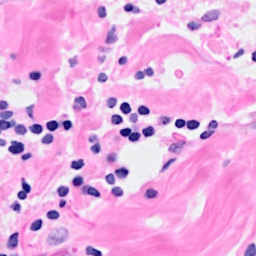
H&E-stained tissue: Breast